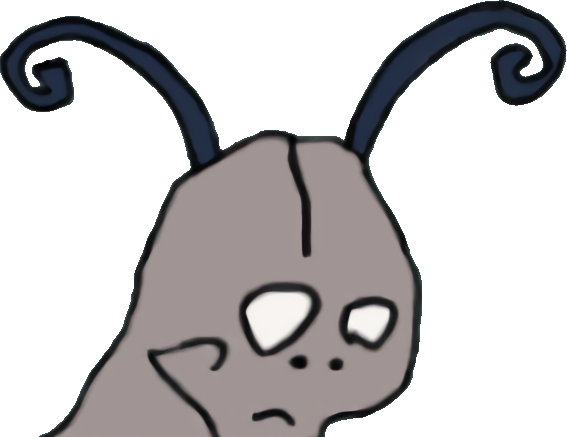
Label: 5_Yes_Honey